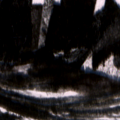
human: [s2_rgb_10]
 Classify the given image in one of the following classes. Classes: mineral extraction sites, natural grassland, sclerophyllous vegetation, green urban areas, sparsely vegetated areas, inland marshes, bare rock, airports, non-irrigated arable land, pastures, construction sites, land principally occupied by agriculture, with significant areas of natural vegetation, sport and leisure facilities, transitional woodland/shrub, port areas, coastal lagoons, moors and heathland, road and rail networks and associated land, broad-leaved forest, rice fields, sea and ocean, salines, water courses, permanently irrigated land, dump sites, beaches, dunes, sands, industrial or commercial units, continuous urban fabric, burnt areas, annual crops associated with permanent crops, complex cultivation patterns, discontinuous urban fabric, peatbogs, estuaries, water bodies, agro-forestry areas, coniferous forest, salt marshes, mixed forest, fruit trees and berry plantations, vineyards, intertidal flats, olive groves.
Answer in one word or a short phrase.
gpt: non-irrigated arable land, coniferous forest, mixed forest